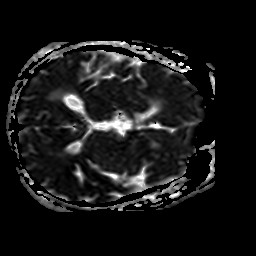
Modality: ADC
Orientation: axial
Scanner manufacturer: philips
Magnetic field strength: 1.5 T
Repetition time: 3.116 s
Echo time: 0.06279 s